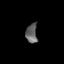
Tissue: lung
Cell type: Others
Senescence score: 0.2406
Nuclear area (px): 219
Mean DAPI intensity: 98.447